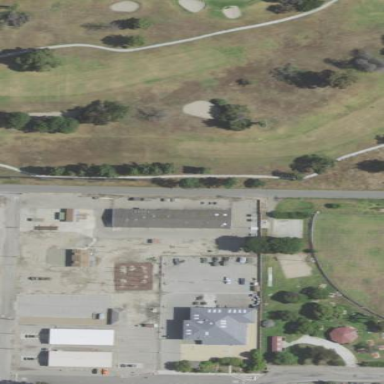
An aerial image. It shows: Rough area on grassy golf course.